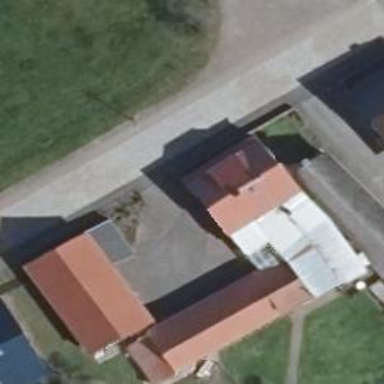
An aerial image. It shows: Gabled house with red roof oriented along its length.